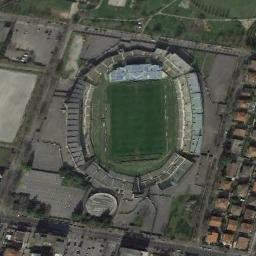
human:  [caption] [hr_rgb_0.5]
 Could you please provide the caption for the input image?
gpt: The stadium looks like a fan, With a blue roof on each side .

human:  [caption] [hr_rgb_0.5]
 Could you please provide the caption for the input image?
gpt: Many buildings of different shapes are beside the stadium .

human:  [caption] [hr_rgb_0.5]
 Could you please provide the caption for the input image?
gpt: Oval gymnasium is built on the concrete floor, And there is a road distance from the residential area .

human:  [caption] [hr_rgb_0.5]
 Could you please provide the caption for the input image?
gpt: The stadium is next to some buildings and grass .

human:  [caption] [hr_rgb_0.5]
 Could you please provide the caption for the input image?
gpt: There are some brown buildings beside the stadium .